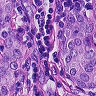
Metastatic tissue present: yes